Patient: sex M, age 47
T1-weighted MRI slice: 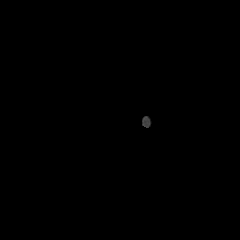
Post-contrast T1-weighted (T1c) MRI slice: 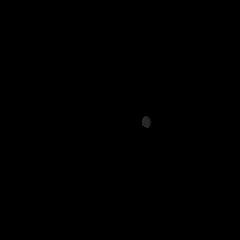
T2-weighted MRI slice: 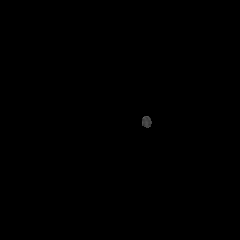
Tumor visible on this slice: no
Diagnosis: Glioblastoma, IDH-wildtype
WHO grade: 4